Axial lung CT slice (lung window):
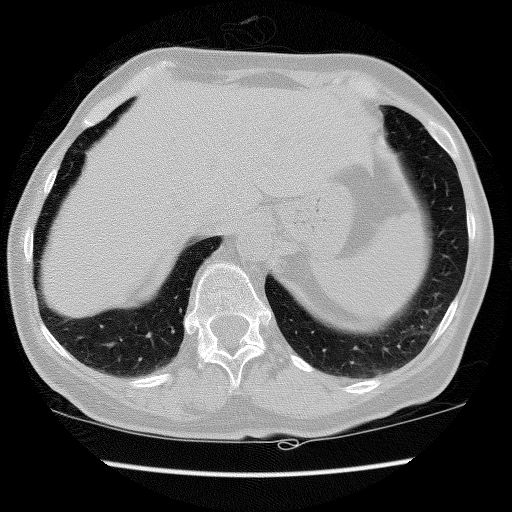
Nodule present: no